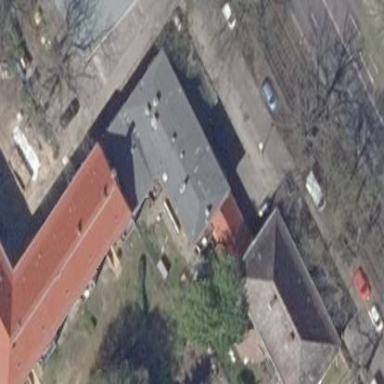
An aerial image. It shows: Historic apartment building with hipped red roof made of roof tiles.